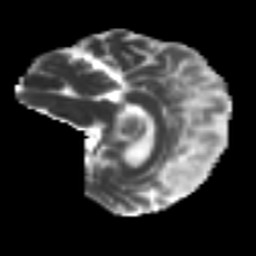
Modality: MD
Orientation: sagittal
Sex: female
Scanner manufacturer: ge
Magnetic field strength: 3 T
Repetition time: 7 s
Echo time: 0.08 s